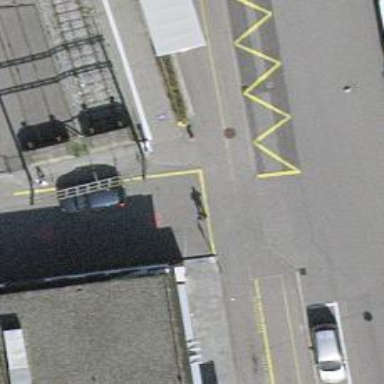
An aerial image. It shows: Sidewalk with public transport platform.